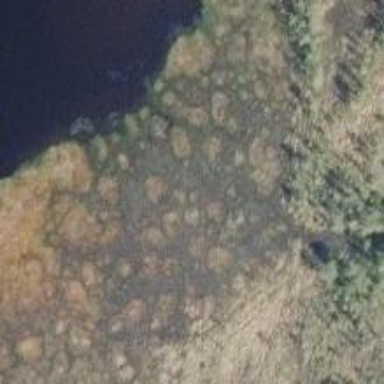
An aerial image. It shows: Marshy wetland area.